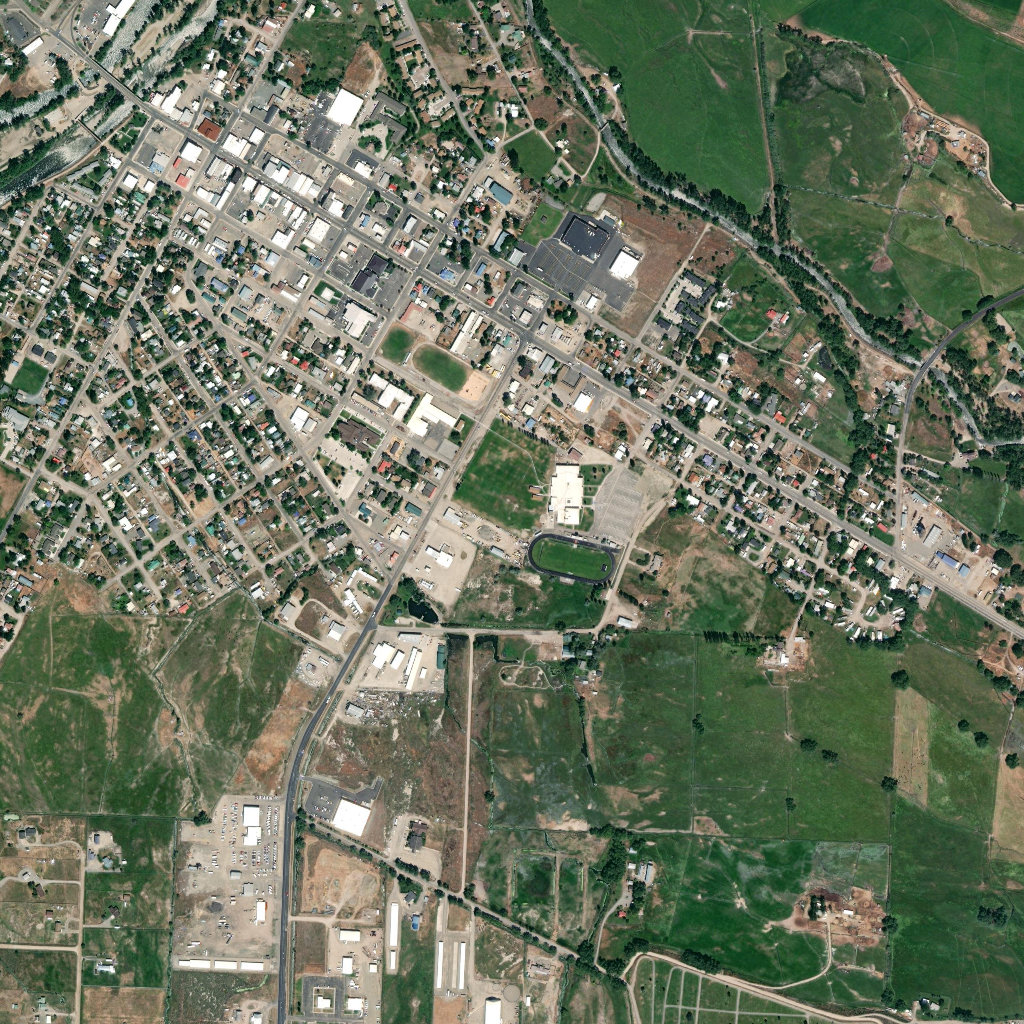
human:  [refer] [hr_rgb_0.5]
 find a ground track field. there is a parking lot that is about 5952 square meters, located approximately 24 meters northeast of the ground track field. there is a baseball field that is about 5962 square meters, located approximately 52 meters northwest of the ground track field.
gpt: <box>[[51, 51, 60, 57, 0]]</box>